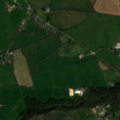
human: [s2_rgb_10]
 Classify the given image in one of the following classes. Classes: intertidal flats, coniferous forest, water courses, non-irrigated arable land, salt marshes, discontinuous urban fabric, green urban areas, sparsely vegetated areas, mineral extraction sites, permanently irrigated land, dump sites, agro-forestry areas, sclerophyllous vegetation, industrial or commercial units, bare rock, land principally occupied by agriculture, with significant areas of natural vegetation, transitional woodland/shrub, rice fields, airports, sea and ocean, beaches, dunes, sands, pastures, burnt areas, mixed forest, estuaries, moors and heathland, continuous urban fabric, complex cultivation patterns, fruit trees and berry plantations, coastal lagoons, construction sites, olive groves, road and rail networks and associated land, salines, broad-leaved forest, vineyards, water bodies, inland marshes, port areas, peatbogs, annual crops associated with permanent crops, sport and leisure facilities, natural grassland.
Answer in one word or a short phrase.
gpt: non-irrigated arable land, pastures, mixed forest